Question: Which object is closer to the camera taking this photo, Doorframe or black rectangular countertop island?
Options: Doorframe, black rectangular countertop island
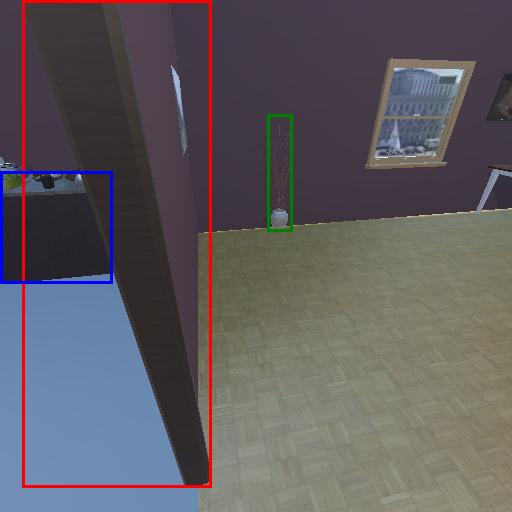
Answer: Doorframe